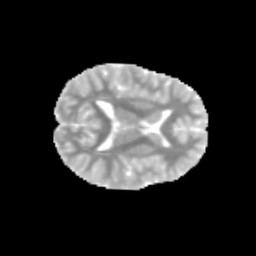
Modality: MD
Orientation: axial
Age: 11
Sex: female
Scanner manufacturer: siemens
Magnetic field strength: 3 T
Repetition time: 3.8 s
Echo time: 0.07 s